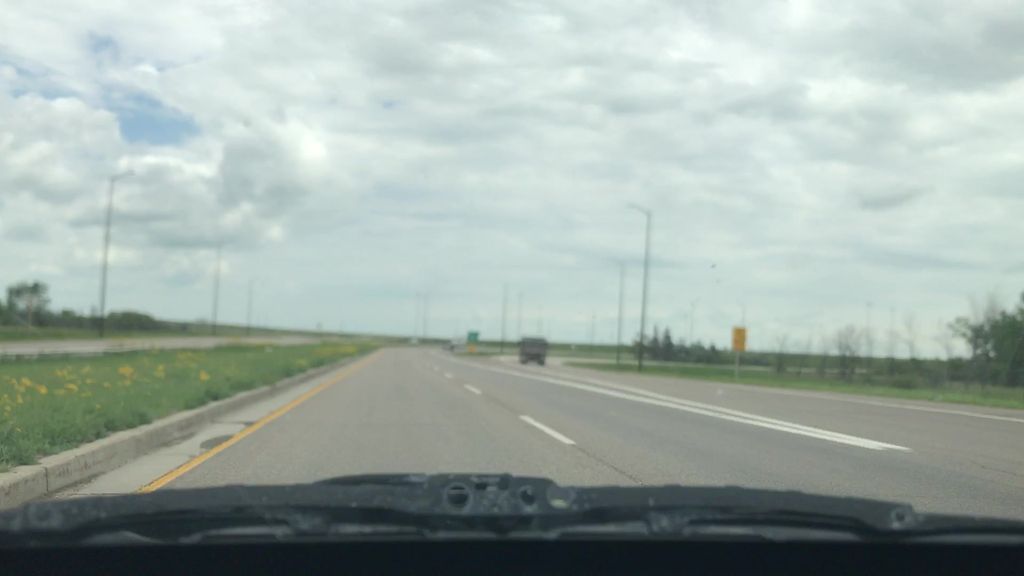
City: winnipeg